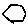
Label: hexagon